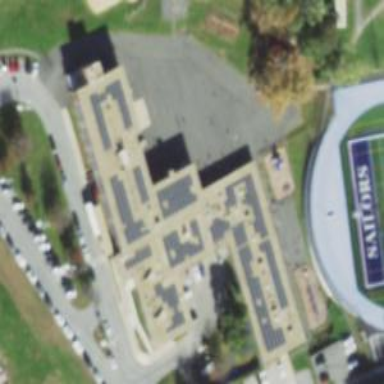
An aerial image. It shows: School.